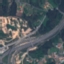
Label: Highway